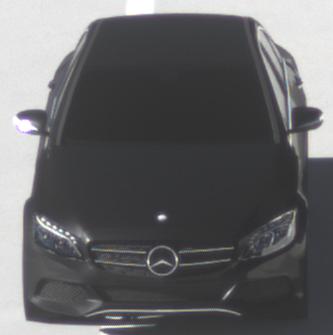
Make: Mercedes-Benz
Model: C 160
Detailed model: C-Class (205) Limousine
Model produced from: 2015/04
Model produced until: 2018/04
Doors: 4
Color: black
Road condition: dry road
Daytime: morning or afternoon
Contrast: high contrast